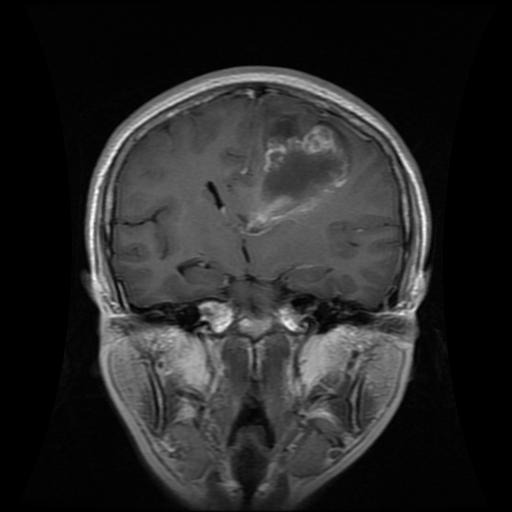
Label: glioma